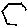
Label: hexagon